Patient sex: F
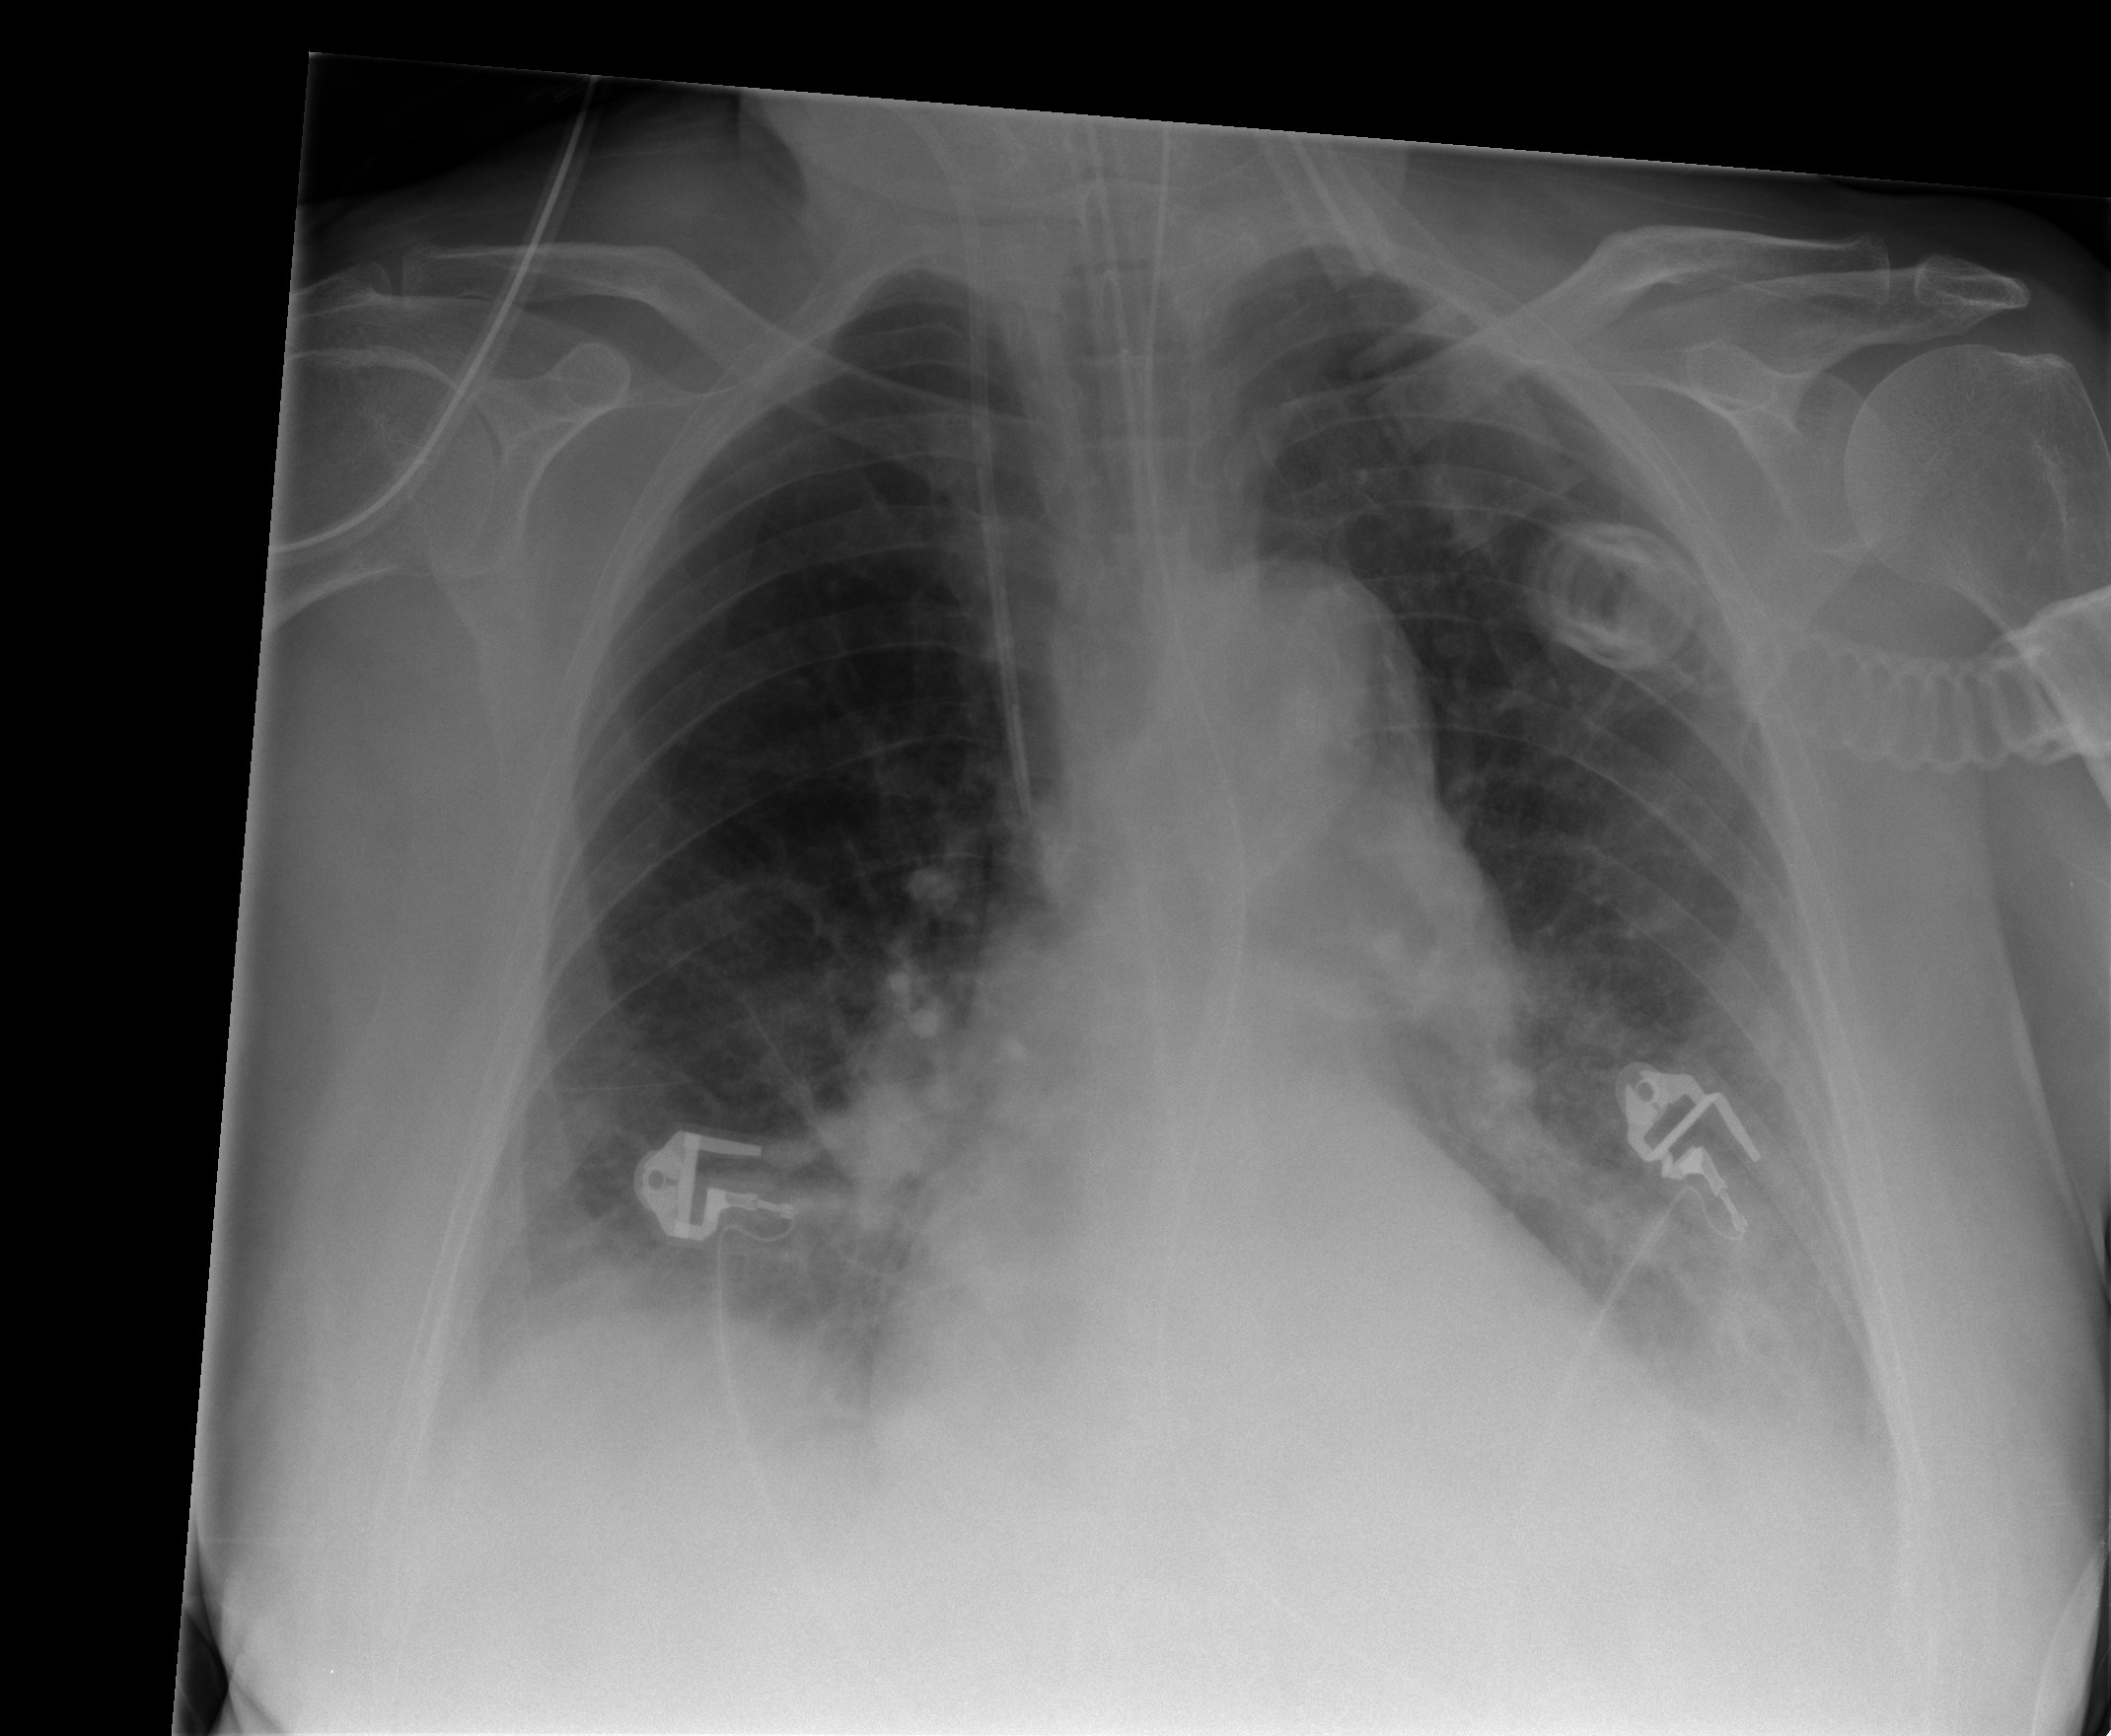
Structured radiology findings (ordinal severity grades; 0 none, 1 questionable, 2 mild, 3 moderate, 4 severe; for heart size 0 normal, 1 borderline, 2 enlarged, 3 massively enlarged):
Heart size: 0
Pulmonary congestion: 0
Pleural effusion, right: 2
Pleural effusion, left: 2
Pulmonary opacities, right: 0
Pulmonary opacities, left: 2
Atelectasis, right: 2
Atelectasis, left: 2